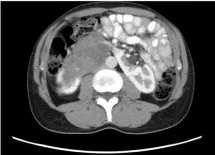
(F) An axial plane.
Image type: radiology (ct)